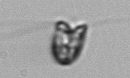
Label: flagellate_morphotype1